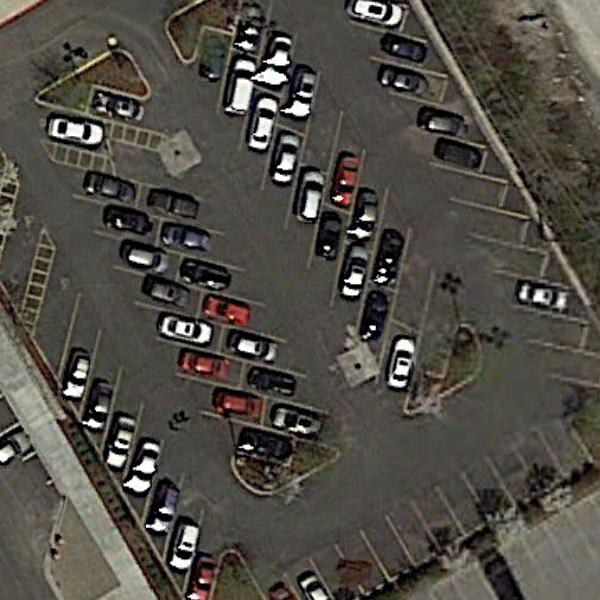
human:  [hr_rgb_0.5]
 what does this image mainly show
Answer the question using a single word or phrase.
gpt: parking lot